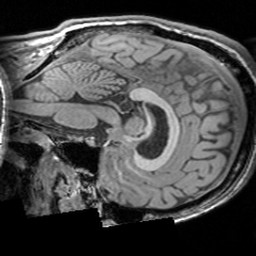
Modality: T1w
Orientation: sagittal
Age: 34
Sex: male
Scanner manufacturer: siemens
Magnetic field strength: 3 T
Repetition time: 1.63 s
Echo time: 0.00311 s